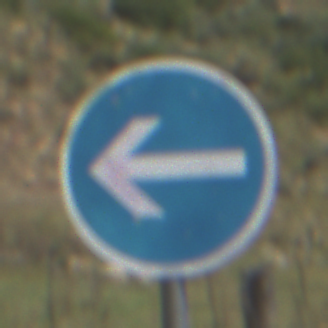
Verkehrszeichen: VorgeschriebeneFahrtrichtungHierLinks
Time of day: Midday
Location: Outdoor (Nature)
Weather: PartlyCloudy
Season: Autumn
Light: Natural